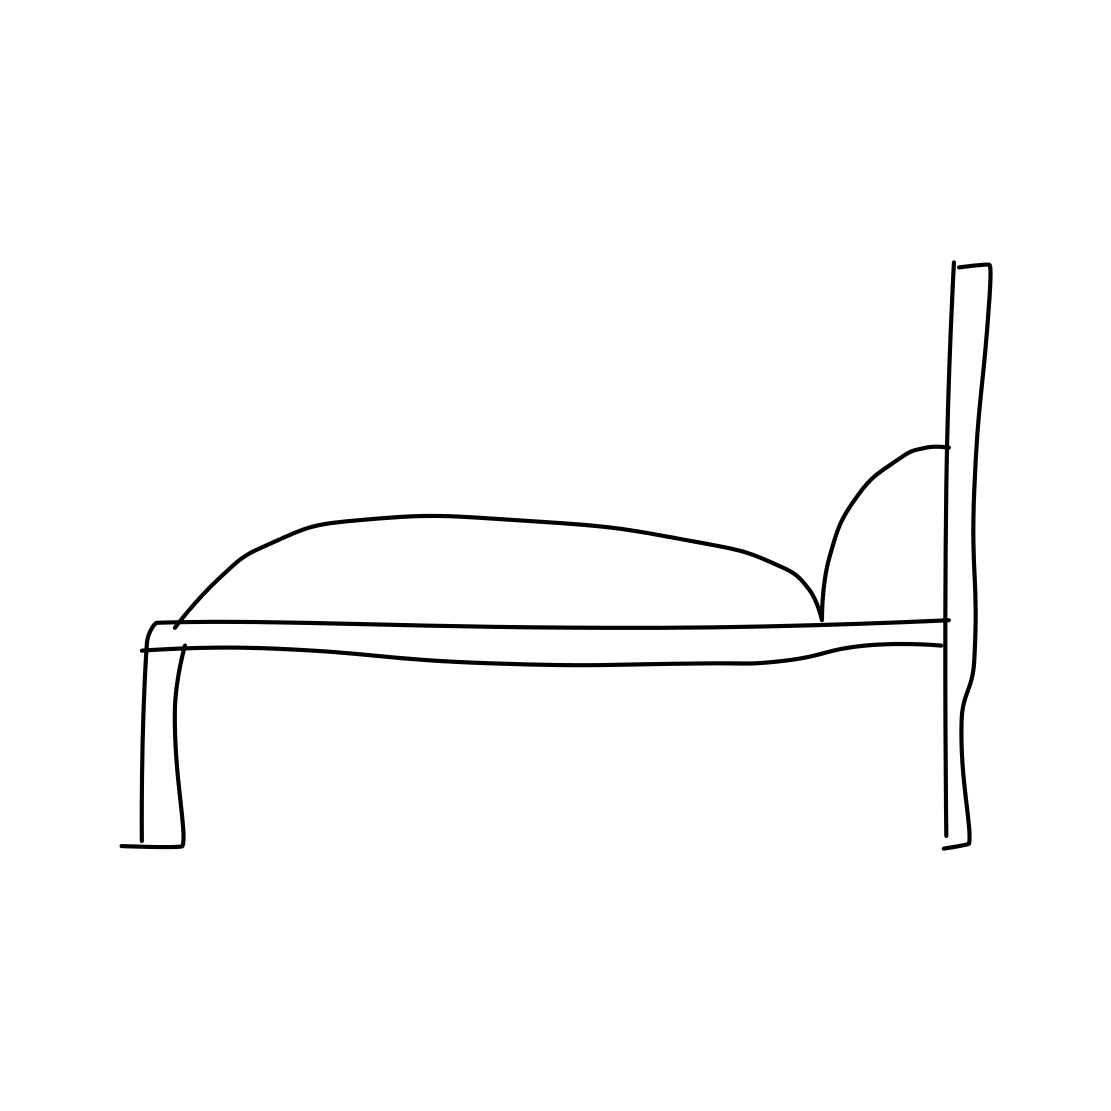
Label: bed